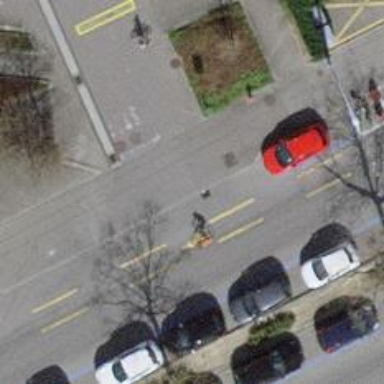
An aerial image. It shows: Tertiary road with designated cycle lane and trolley wires for electric vehicles.